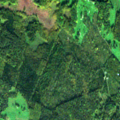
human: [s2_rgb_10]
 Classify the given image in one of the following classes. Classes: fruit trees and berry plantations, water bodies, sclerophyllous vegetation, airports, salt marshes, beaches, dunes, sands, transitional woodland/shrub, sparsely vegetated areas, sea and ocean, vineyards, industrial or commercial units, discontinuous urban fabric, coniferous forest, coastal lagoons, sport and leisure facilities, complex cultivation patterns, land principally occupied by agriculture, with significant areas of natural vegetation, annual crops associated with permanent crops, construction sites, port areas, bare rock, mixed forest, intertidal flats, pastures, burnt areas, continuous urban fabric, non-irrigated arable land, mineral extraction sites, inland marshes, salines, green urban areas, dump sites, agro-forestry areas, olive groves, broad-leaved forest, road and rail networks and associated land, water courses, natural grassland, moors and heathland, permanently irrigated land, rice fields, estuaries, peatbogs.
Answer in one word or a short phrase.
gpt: land principally occupied by agriculture, with significant areas of natural vegetation, broad-leaved forest, mixed forest, water bodies